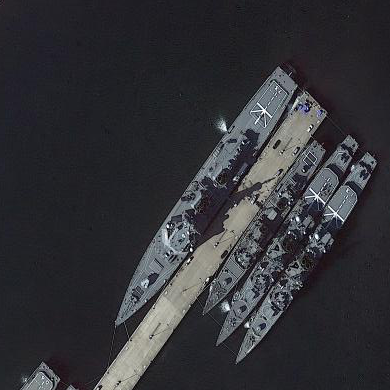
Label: destroyer